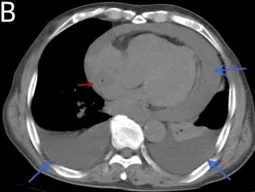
CT indicated curved fluid density shadows in the bilateral thorax and pericardial cavity and irregular, slightly low-density shadows in the right atrium (B, C).
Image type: radiology (ct)